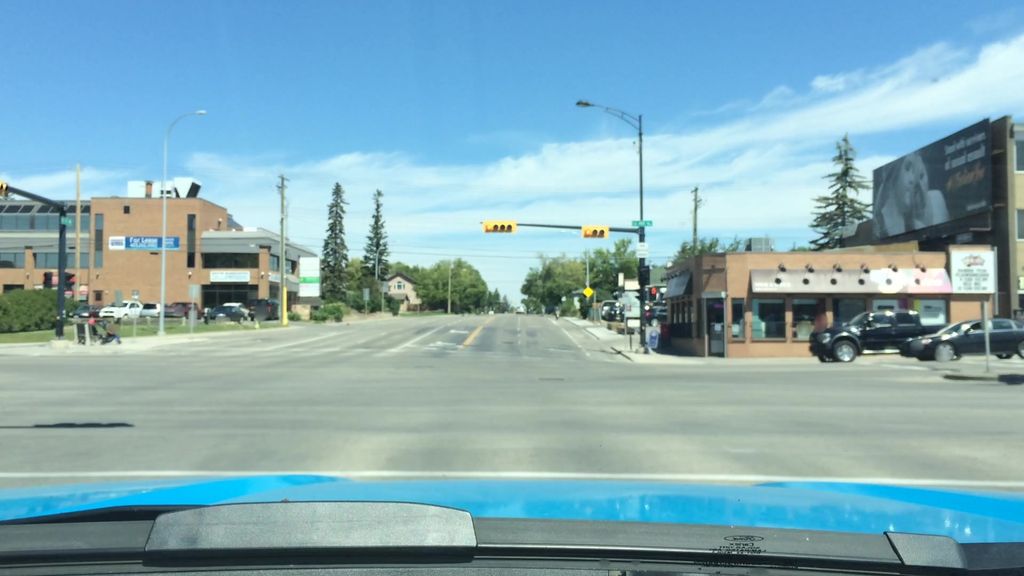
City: calgary